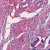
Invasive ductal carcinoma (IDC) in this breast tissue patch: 1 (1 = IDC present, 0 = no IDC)